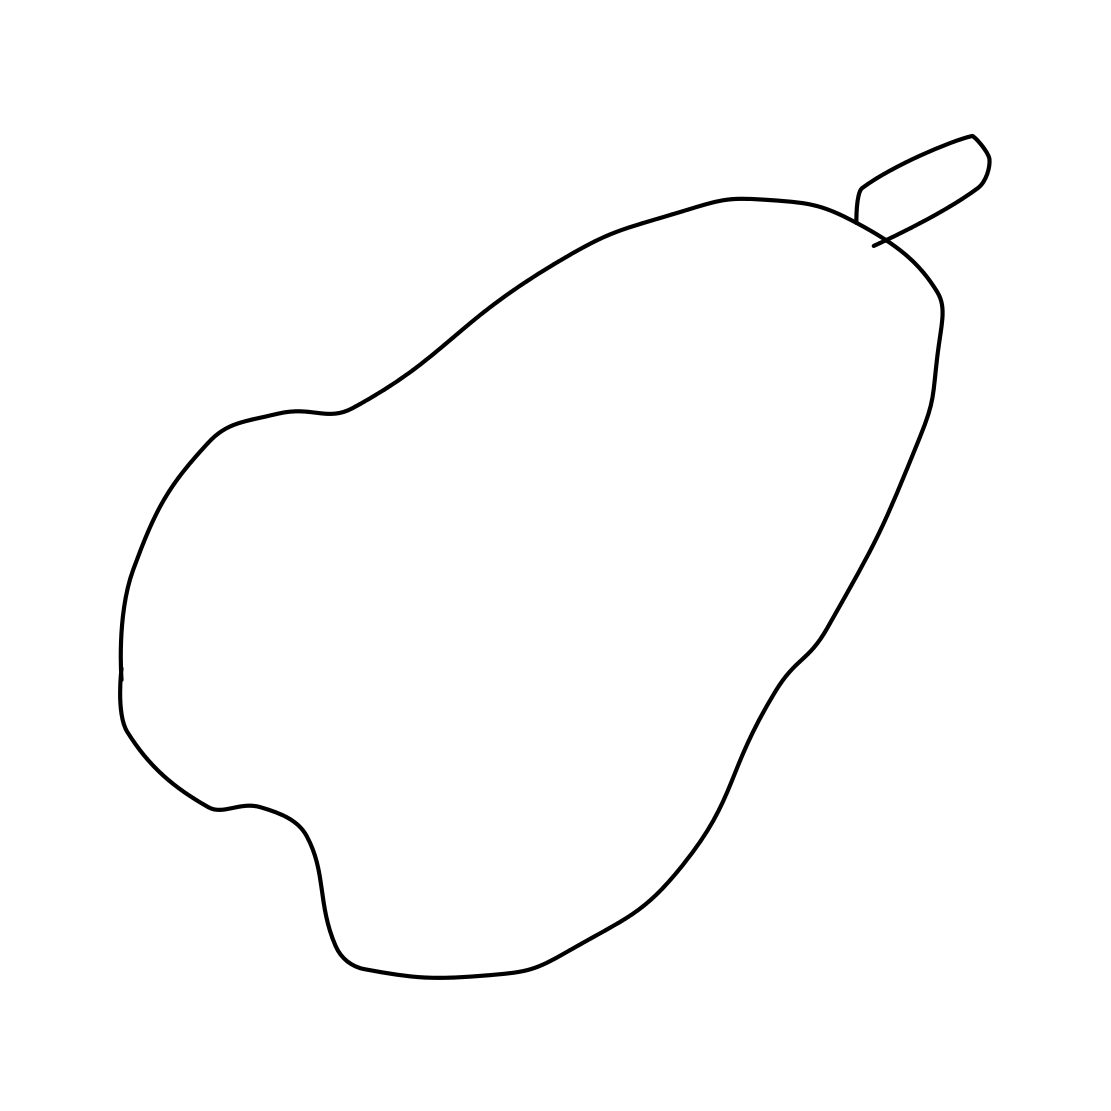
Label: pear